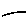
Label: line